Question: How can I run .erb files in the browser? It is not in the Rails framework so I can't run in terminal the "rails server" command.
It is like a customized directory with .erb files.
This is the directory structure:

Do I need a webserver to run it like WEBrick for me to see it in localhost? How can I access it?
Thanks.
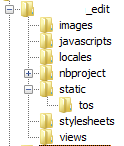
Answer: Are you using a different Ruby framework or need to access server data? If not, you can generate HTML from erb with the command line, then simply open the HTML:
'''
<% # page.erb %>
<html>
<head>
<title>My erb</title>
</head>
<body>
<h1>it is: <%= Time.now %></h1>
</body>
</html>
'''
To compile and open from the command line:
'''
$ erb page.erb > page.html
$ open page.html
'''